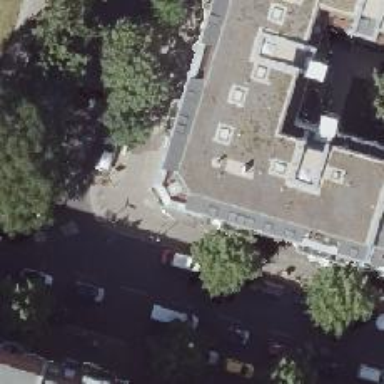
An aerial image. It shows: Arts centre.